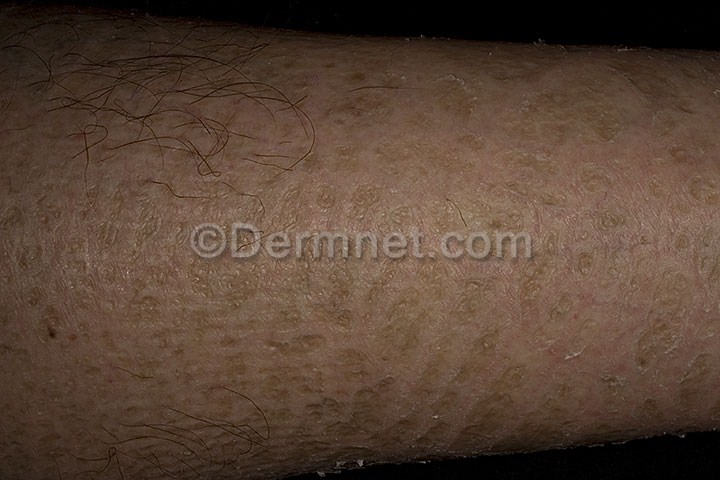
Disease: Atopic Dermatitis Photos